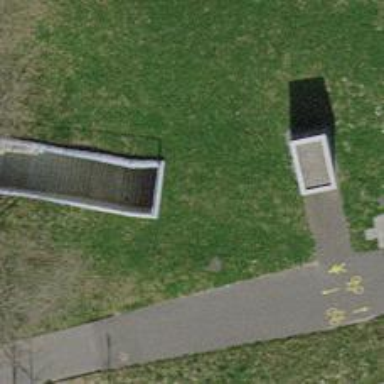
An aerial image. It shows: Concrete footway going through tunnel.